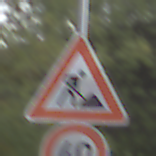
Verkehrszeichen: Arbeitsstelle
Zusatzzeichen unten: Geschwindigkeit40
Umgebung: Outdoor, Suburban
Tageszeit: Midday
Wetter: Overcast
Licht: Natural
Jahreszeit: NotSpecified
Kontrast: LowContrast